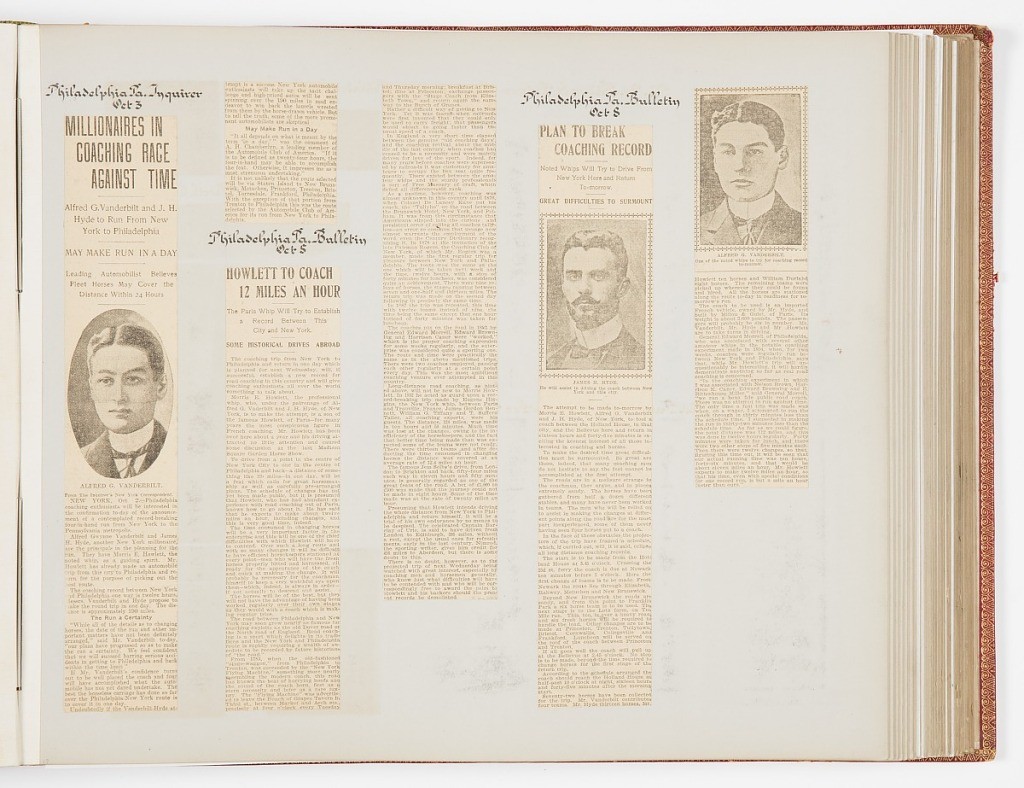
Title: Commemorative Scrapbook Documenting the 1901 Record Breaking Coach Race from New York City to Philadelphia and Back Again
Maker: James Hazen Hyde, American, 1876 - 1959
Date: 1901
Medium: Newspaper and magazine clippings mounted on heavy wove paper, annotated in pen and ink, bound in red leather with gilded lettering
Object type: Album Page
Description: Album of newspaper clippings describing the coach trip from New York to Philadelphia and return. The drivers were James H. Hyde and Alfred Vanderbilt.